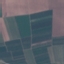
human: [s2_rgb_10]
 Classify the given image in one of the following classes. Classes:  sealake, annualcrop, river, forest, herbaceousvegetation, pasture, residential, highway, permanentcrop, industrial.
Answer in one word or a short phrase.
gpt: PermanentCrop